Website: macys
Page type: customer-info-address
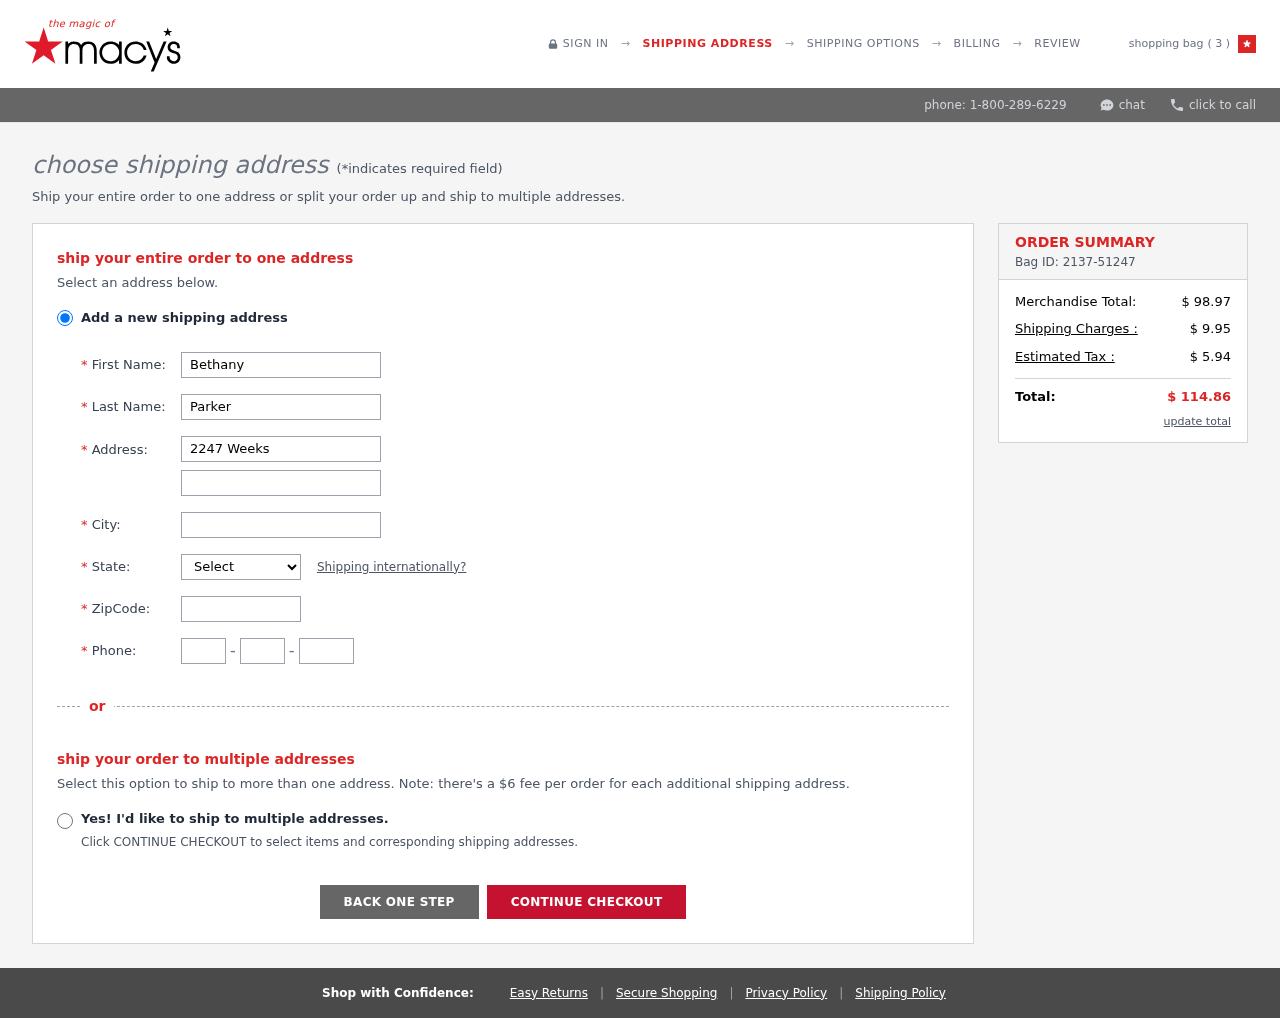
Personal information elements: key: PII_CITY
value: East Danielton
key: PII_FIRSTNAME
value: Bethany
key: PII_LASTNAME
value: Parker
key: PII_PHONE_AREA
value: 407
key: PII_PHONE_PREFIX
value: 211
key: PII_PHONE_SUFFIX
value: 2551
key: PII_POSTCODE
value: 62310
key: PII_STATE_ABBR
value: OR
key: PII_STREET
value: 2247 Weeks Meadows
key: PII_STREET2
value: Apt. 497
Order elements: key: ORDER_NUM_ITEMS
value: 3
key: ORDER_ID
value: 2137-51247
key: ORDER_SUBTOTAL
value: $ 98.97
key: ORDER_SHIPPING_COST
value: $ 9.95
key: ORDER_TAX
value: $ 5.94
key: ORDER_TOTAL
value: $ 114.86